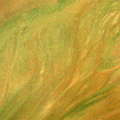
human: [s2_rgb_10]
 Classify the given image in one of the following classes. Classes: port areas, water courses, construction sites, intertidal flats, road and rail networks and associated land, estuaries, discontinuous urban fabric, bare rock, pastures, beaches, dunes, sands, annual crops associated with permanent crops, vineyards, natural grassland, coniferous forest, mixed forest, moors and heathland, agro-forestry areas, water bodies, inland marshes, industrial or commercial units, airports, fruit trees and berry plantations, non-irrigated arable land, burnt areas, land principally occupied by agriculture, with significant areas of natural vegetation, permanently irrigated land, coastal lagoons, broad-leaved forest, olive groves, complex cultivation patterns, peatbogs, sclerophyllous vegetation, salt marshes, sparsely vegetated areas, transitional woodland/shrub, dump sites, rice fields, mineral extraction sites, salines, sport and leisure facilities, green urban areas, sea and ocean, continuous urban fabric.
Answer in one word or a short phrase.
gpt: estuaries